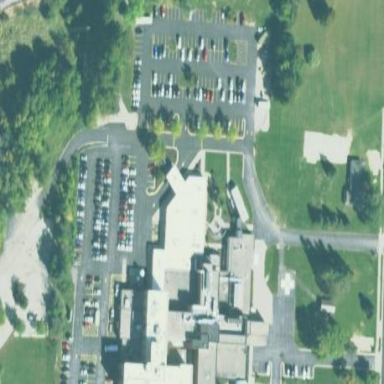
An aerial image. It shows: Hospital providing healthcare services.